Interaction volume radius: 5 \u00c5
Interaction volume height: 10 \u00c5
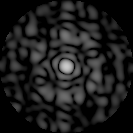
Disorder parameter: 0.8321